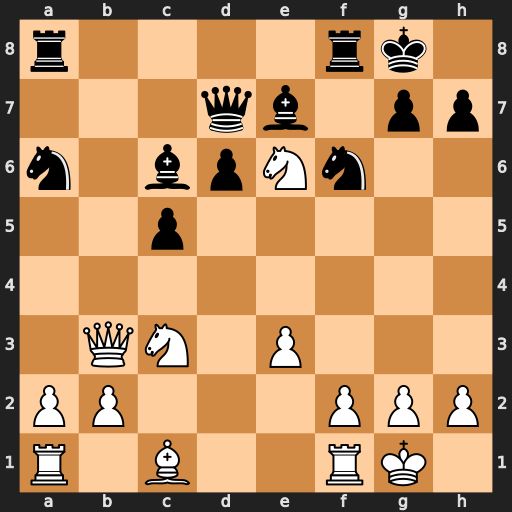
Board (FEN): r4rk1/3qb1pp/n1bpNn2/2p5/8/1QN1P3/PP3PPP/R1B2RK1
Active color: w
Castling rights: -
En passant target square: -
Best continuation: Nxc5+ Kh8 Nxd7